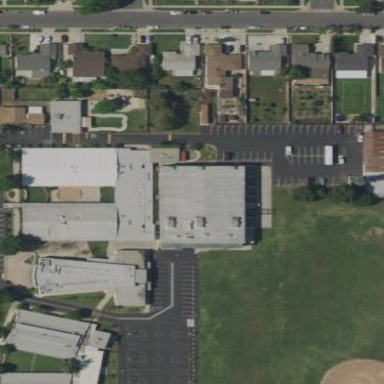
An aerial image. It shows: School.